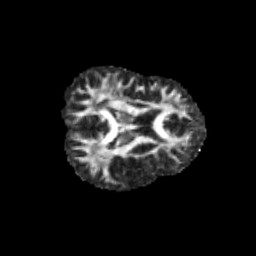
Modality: FA
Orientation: axial
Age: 11
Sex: female
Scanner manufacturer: siemens
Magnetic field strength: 3 T
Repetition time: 3.8 s
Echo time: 0.07 s